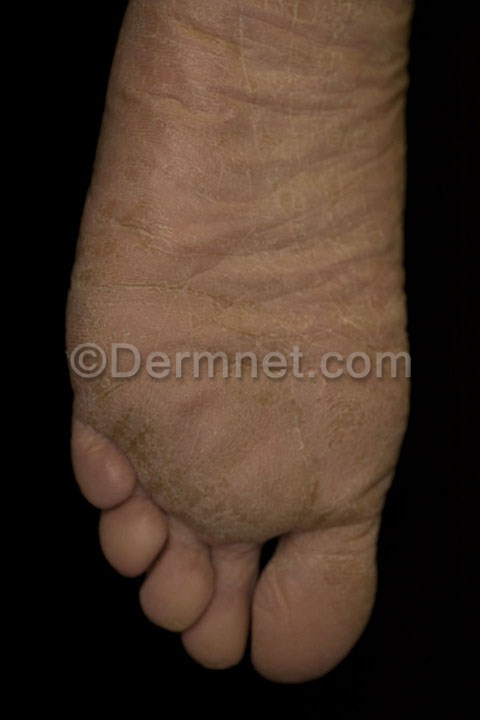
Disease: Atopic Dermatitis Photos